Interaction volume radius: 10 \u00c5
Interaction volume height: 20 \u00c5
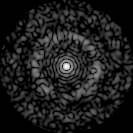
Disorder parameter: 0.8333